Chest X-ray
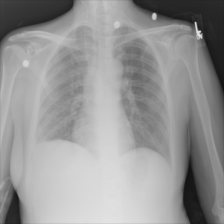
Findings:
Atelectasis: negative
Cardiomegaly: negative
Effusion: negative
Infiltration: negative
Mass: negative
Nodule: negative
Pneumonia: negative
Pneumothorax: negative
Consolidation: negative
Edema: negative
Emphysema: negative
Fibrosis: negative
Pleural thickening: negative
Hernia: negative